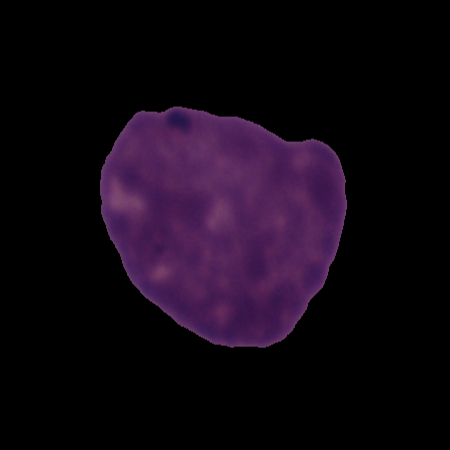
Label: healthy